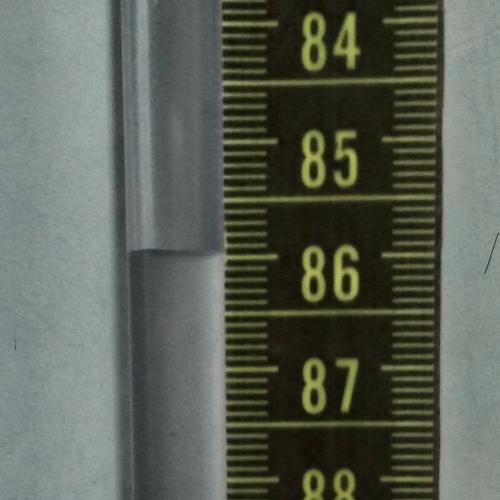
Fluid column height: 86.0 cm